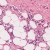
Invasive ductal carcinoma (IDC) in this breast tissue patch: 1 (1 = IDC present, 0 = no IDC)